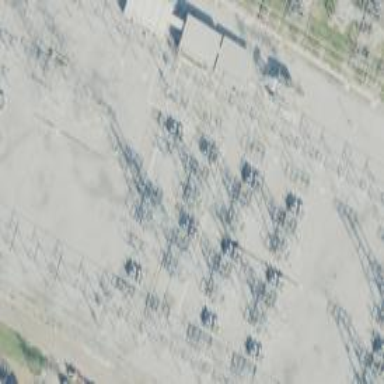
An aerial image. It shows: Switch for power supply.